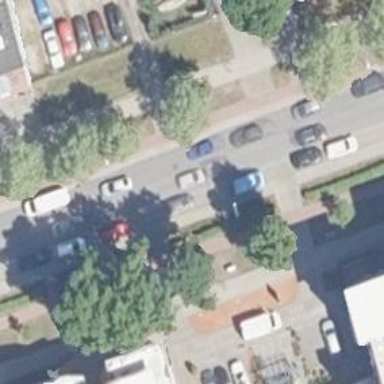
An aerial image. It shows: Primary highway with asphalt surface. It has sidewalks on both sides and cycle track.